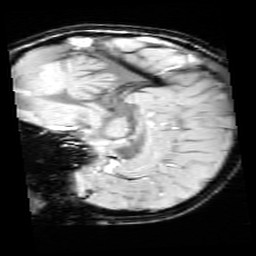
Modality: SWI
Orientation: sagittal
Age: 10
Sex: male
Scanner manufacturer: siemens
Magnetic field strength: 3 T
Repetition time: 0.027 s
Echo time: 0.02 s